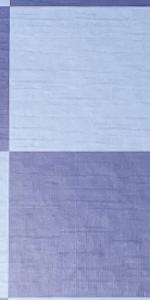
Label: Empty